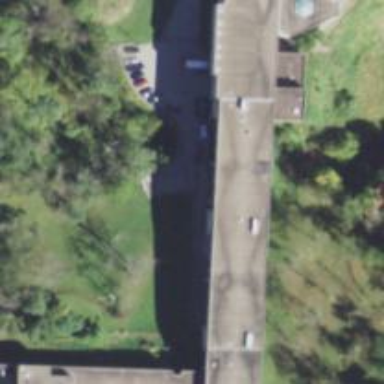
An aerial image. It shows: College building.